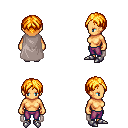
a pixel art fantasy rpg character, female body template, human, tanned skin, gray cape, magenta pants, light blonde parted hairstyle, metal boots, four views (front, back, left, right), 2x2 character sprite sheet, small pixel art, hard edges, no anti-aliasing